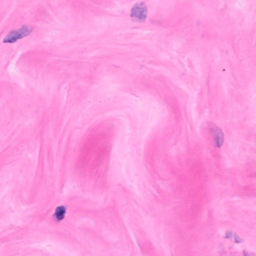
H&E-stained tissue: Breast